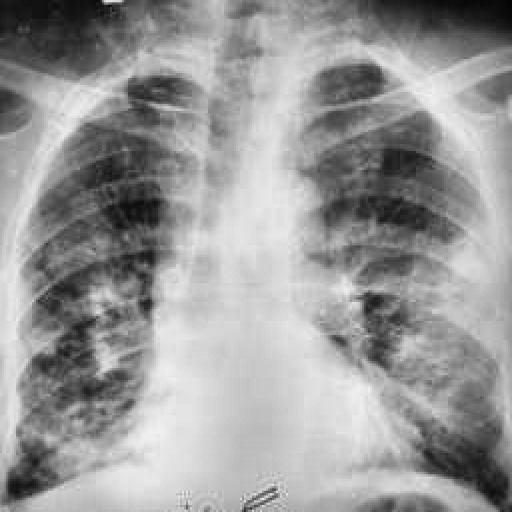
Finding: TUBERCULOSIS